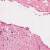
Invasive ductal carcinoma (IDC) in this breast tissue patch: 0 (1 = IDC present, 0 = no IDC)